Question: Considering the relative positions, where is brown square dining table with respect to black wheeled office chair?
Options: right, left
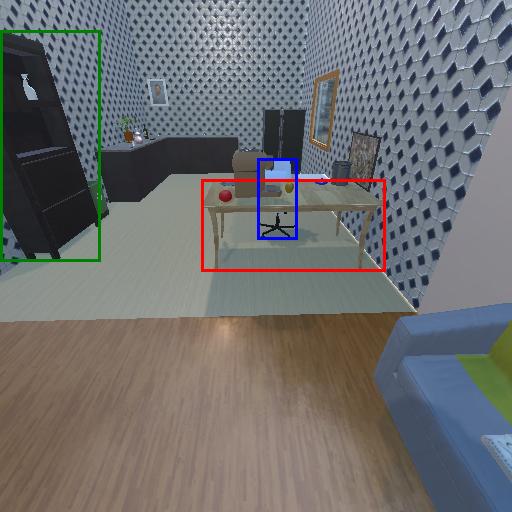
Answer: right